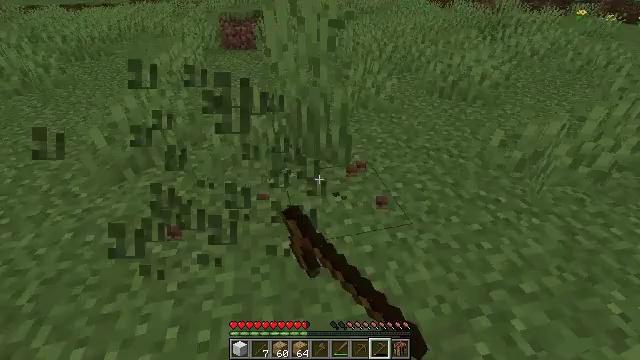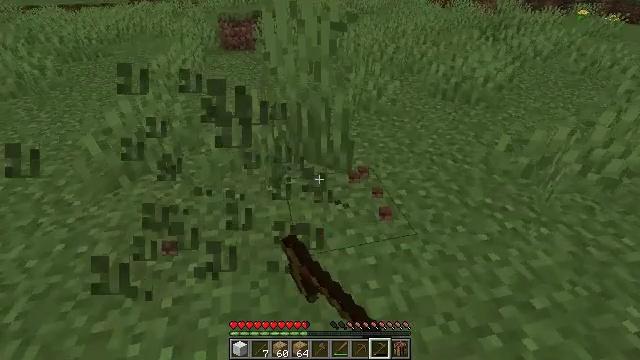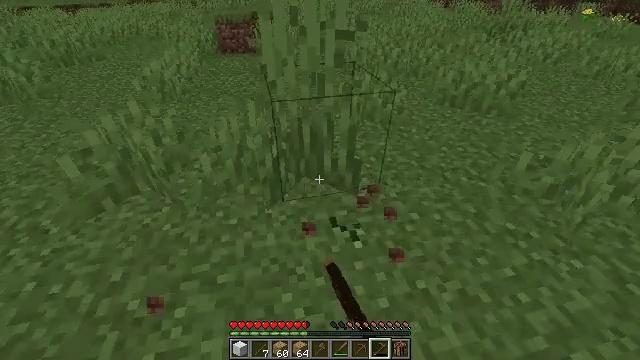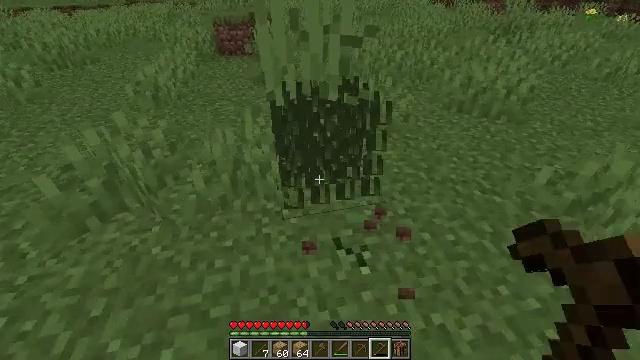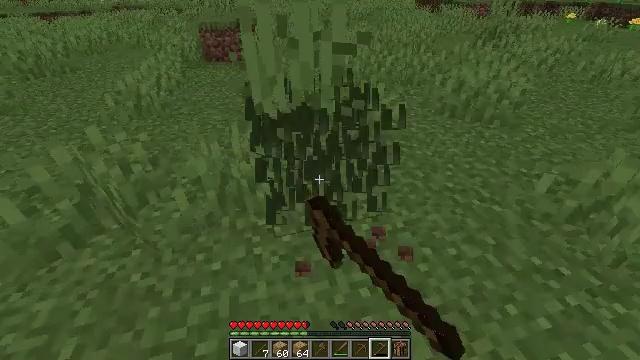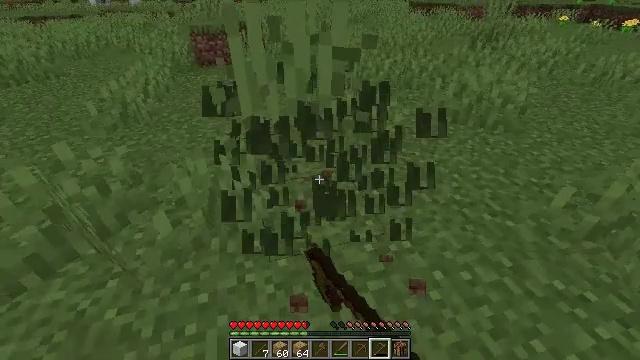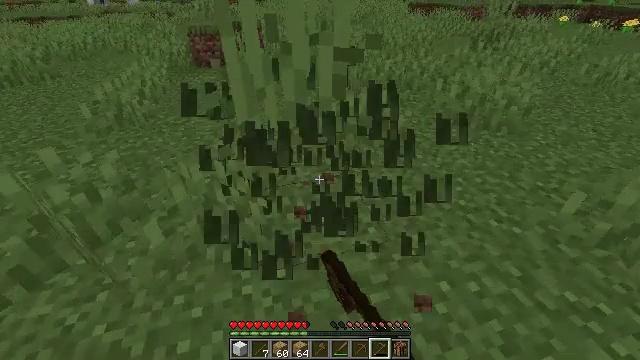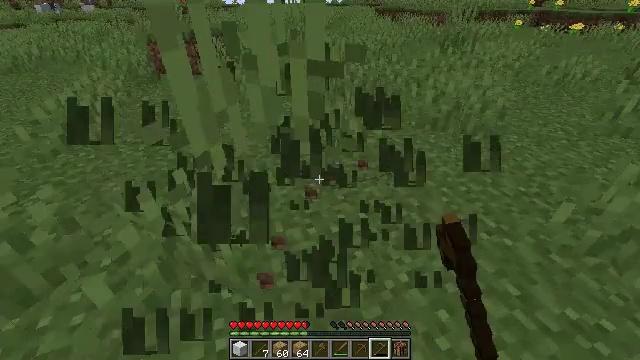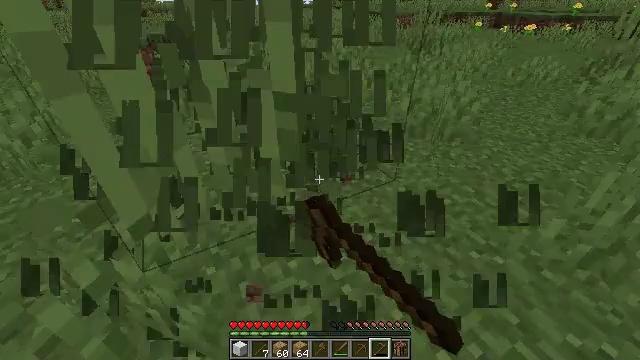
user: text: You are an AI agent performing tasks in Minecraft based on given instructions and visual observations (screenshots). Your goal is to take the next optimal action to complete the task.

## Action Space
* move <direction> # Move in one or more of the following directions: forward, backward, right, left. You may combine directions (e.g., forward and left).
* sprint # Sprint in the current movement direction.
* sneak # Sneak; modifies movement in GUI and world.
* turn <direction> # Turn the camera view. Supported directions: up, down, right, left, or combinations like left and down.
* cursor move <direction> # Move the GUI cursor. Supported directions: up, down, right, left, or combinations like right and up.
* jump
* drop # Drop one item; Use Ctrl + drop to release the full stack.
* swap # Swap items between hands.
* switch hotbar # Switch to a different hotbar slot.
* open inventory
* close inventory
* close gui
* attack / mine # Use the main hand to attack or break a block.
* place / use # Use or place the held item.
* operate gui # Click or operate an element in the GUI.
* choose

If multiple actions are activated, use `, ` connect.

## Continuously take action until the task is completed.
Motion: motion action
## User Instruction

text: Clear away tall grass.
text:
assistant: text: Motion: move forward, attack / mine
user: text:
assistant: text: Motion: move forward, attack / mine
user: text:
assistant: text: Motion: move forward, attack / mine
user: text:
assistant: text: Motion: move forward, turn right, attack / mine
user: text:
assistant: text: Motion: move forward, turn right, attack / mine
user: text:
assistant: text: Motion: move forward, attack / mine
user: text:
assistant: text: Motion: move forward, turn right and up, attack / mine
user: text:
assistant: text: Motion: move forward, turn right, attack / mine
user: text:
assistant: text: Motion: attack / mine